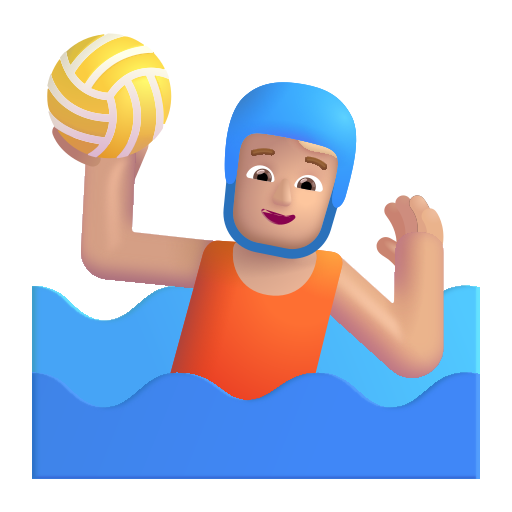
person playing water polo color  light